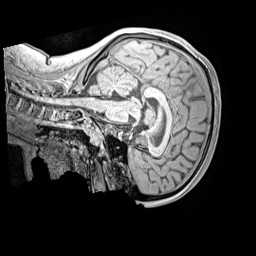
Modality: MP2RAGE
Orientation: sagittal
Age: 11
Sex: female
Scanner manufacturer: siemens
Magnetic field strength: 3 T
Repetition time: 4 s
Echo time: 0.00299 s